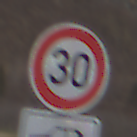
Verkehrszeichen: Geschwindigkeit30
Zusatzzeichen unten: HinweisDurchSinnbild14
Umgebung: Outdoor, Nature
Tageszeit: MorningAfternoon
Wetter: PartlyCloudy
Licht: Natural
Jahreszeit: NotSpecified
Kontrast: HighContrast